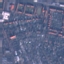
Land use / land cover: Residential